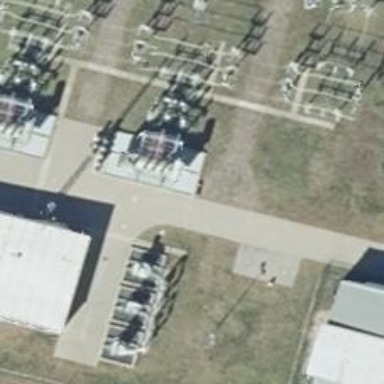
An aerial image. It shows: Three cables of power line.